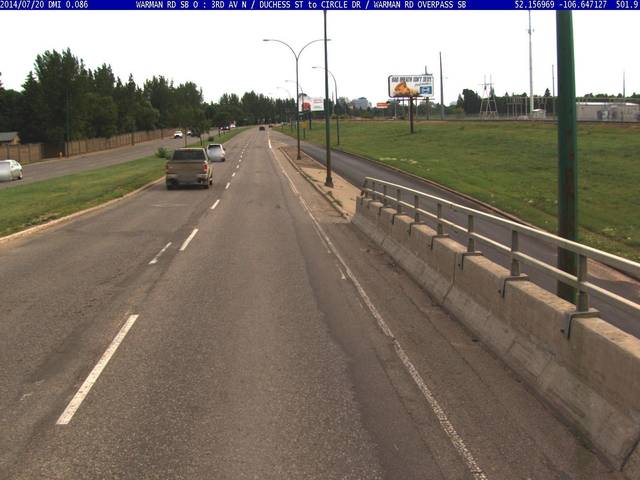
Region: Canada
Coordinates: 52.157, -106.647